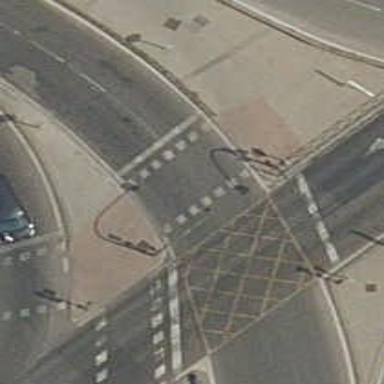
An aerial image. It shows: Pedestrian crossing with zebra markings on footway.